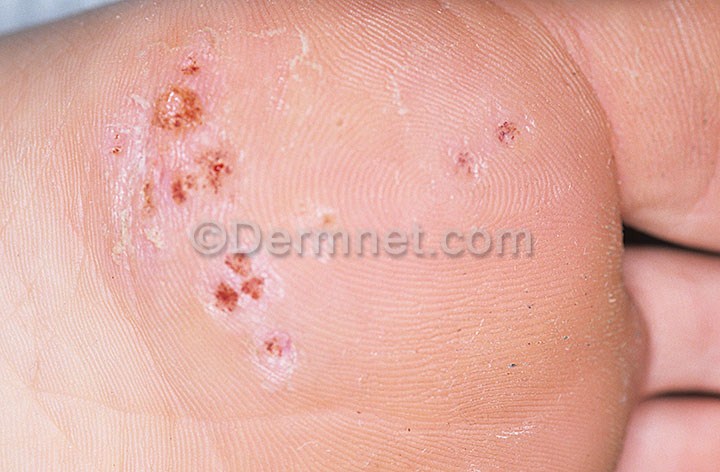
Disease: Warts Molluscum and other Viral Infections